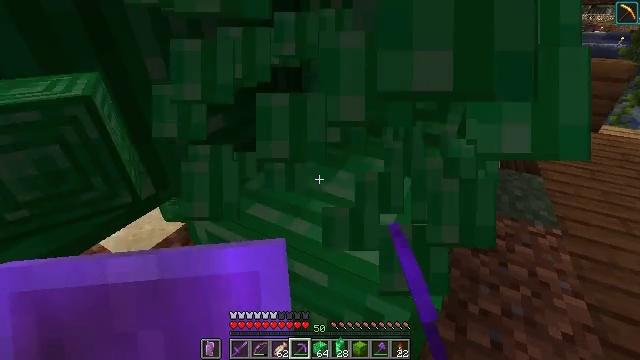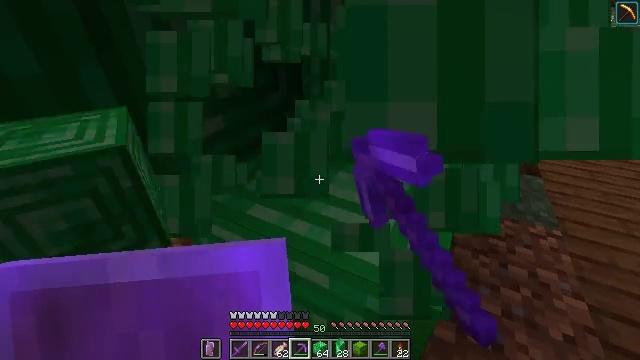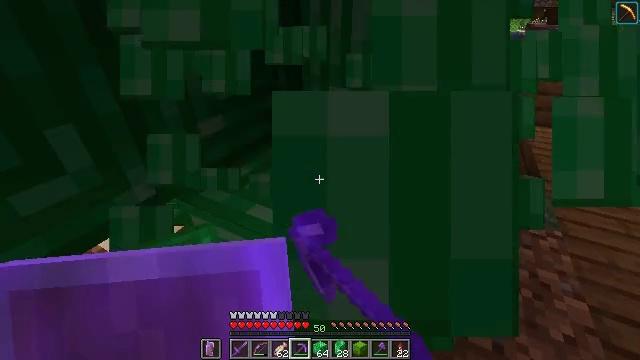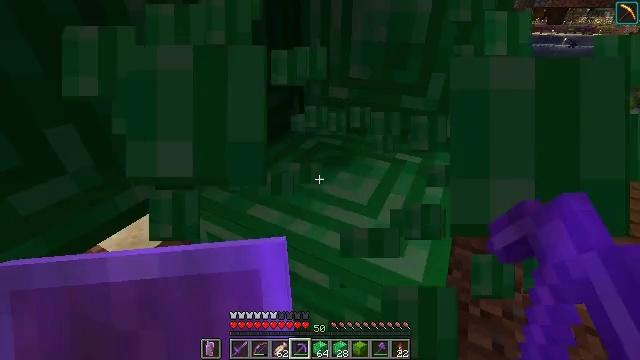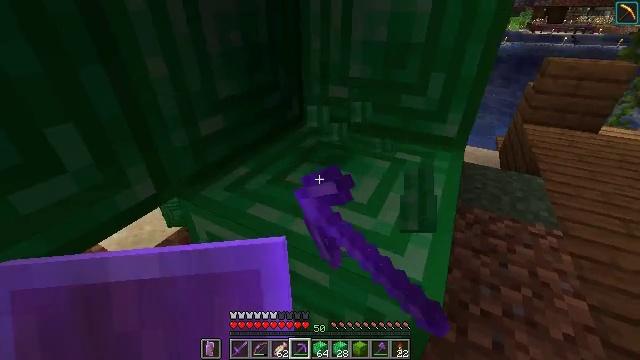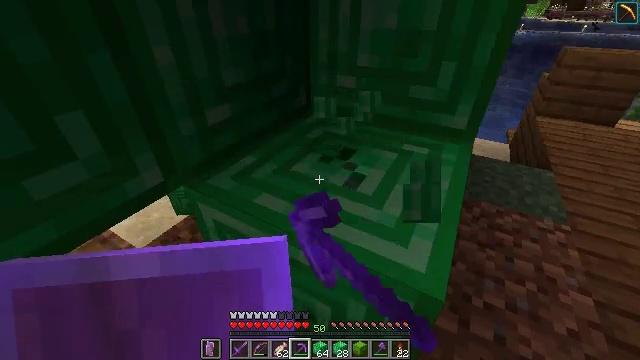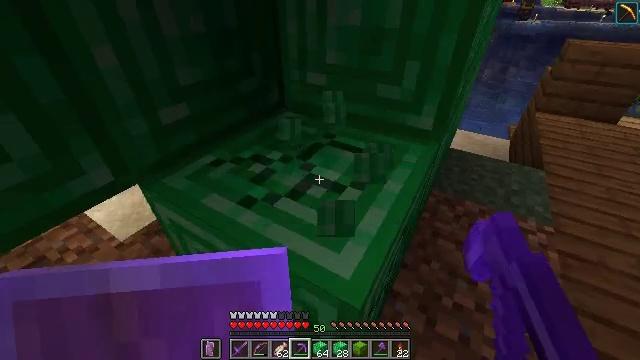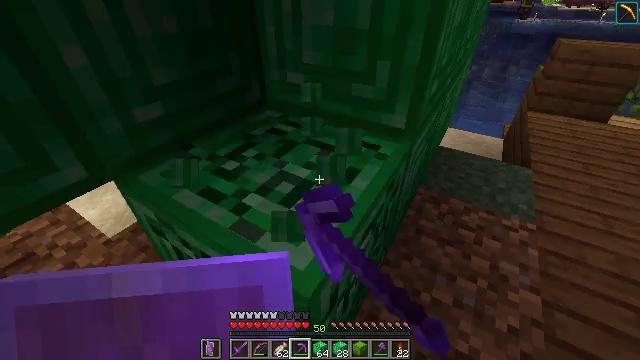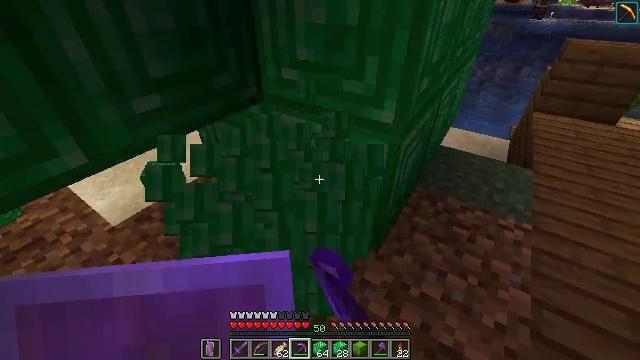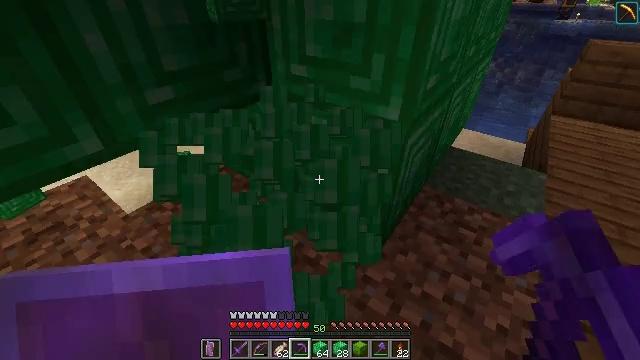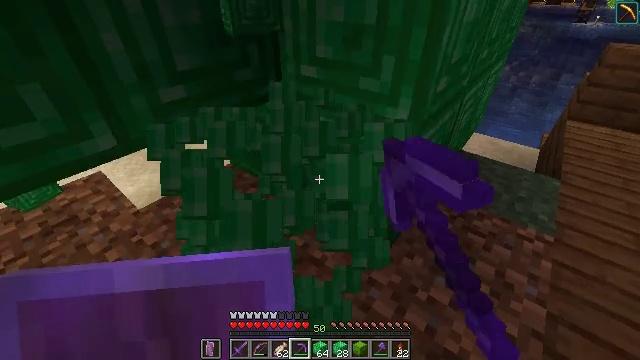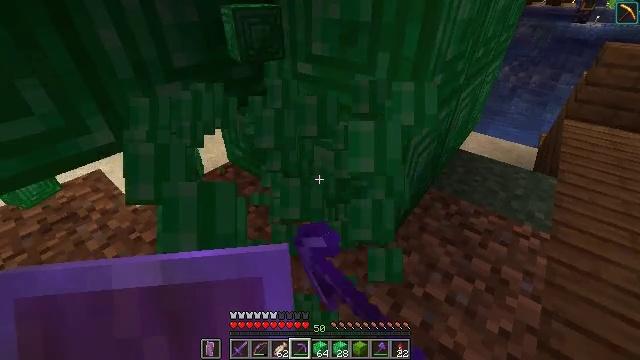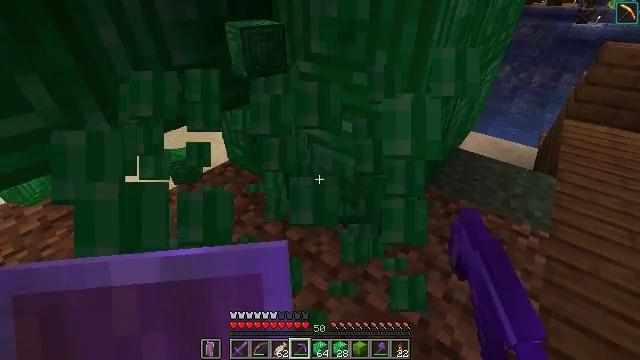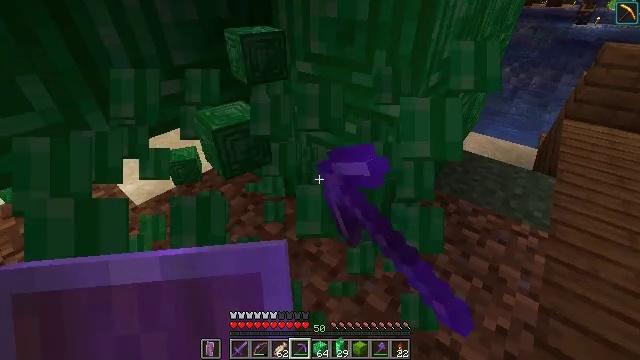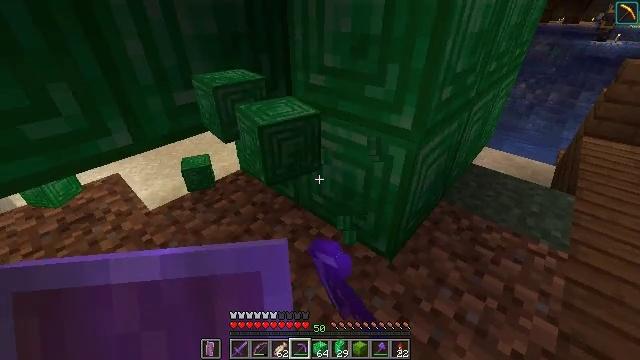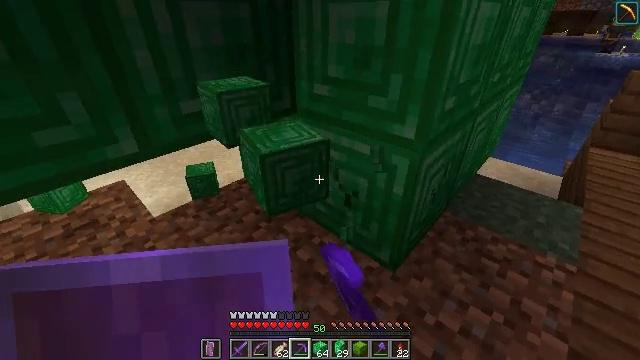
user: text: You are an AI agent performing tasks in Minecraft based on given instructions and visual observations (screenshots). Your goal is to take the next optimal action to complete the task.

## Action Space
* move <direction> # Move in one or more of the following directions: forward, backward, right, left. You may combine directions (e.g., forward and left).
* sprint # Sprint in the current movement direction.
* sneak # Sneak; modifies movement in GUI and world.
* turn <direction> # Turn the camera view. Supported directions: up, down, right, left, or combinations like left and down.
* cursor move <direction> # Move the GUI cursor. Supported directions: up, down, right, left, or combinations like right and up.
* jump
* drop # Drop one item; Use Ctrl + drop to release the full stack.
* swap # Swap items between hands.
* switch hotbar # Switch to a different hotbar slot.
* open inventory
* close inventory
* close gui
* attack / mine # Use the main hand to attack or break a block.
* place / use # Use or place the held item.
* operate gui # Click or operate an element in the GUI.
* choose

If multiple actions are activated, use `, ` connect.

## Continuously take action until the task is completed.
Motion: motion action
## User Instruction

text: Harvest the emerald block.
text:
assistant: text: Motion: attack / mine
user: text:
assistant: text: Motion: attack / mine
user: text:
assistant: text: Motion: attack / mine
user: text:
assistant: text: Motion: attack / mine
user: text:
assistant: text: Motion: move right, turn left and down, attack / mine
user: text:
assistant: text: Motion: move right, turn left and down, attack / mine
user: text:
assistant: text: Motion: move right, attack / mine
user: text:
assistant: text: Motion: turn left, attack / mine
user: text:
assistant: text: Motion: turn left, attack / mine
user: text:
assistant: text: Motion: turn left, attack / mine
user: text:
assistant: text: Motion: attack / mine
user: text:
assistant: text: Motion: attack / mine
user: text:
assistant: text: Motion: attack / mine
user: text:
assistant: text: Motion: turn left and up, attack / mine
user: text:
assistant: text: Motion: move right, turn left and up, attack / mine
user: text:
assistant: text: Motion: move right, attack / mine
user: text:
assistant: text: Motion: move right, attack / mine
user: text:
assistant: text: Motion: move forward and move right, turn right and up, attack / mine
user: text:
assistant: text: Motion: move forward, turn right and up, attack / mine
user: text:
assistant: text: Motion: move forward, turn right and up, attack / mine
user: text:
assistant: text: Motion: move forward, turn left and up, attack / mine
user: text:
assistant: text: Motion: turn left and up, attack / mine
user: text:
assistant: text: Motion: turn left, attack / mine
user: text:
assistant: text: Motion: attack / mine
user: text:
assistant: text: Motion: attack / mine
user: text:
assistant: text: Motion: attack / mine
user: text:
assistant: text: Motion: attack / mine
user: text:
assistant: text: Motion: turn left and down, attack / mine
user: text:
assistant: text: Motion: turn left and down, attack / mine
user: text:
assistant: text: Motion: turn left and down, attack / mine